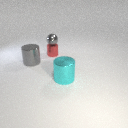
small red metal cylinder below small gray metal sphere